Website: bh-photo
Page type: store-pickup
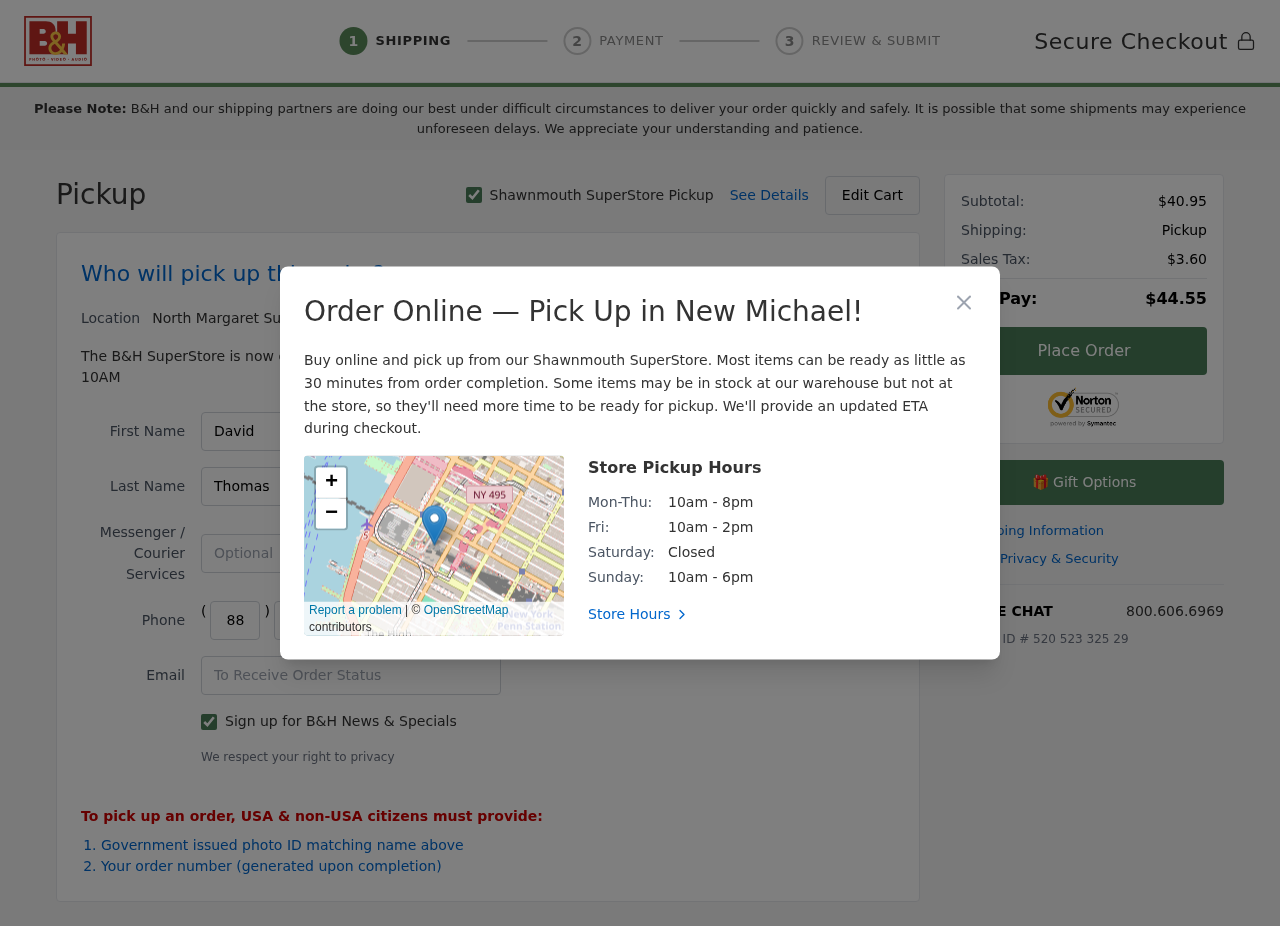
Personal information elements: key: PII_CITY
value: Shawnmouth
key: PII_CITY2
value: North Margaret
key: PII_CITY3
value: New Michael
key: PII_EMAIL
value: david.thomas@gmail.com
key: PII_FIRSTNAME
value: David
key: PII_LASTNAME
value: Thomas
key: PII_PHONE_AREA
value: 885
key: PII_PHONE_PREFIX
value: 985
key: PII_PHONE_SUFFIX
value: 6720
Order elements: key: ORDER_SUBTOTAL
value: $40.95
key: ORDER_TAX
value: $3.60
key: ORDER_TOTAL
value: $44.55
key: ORDER_ID
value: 520 523 325 29